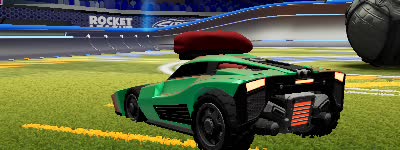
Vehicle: breakout